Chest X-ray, AP view. Patient: 48 years old, sex F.
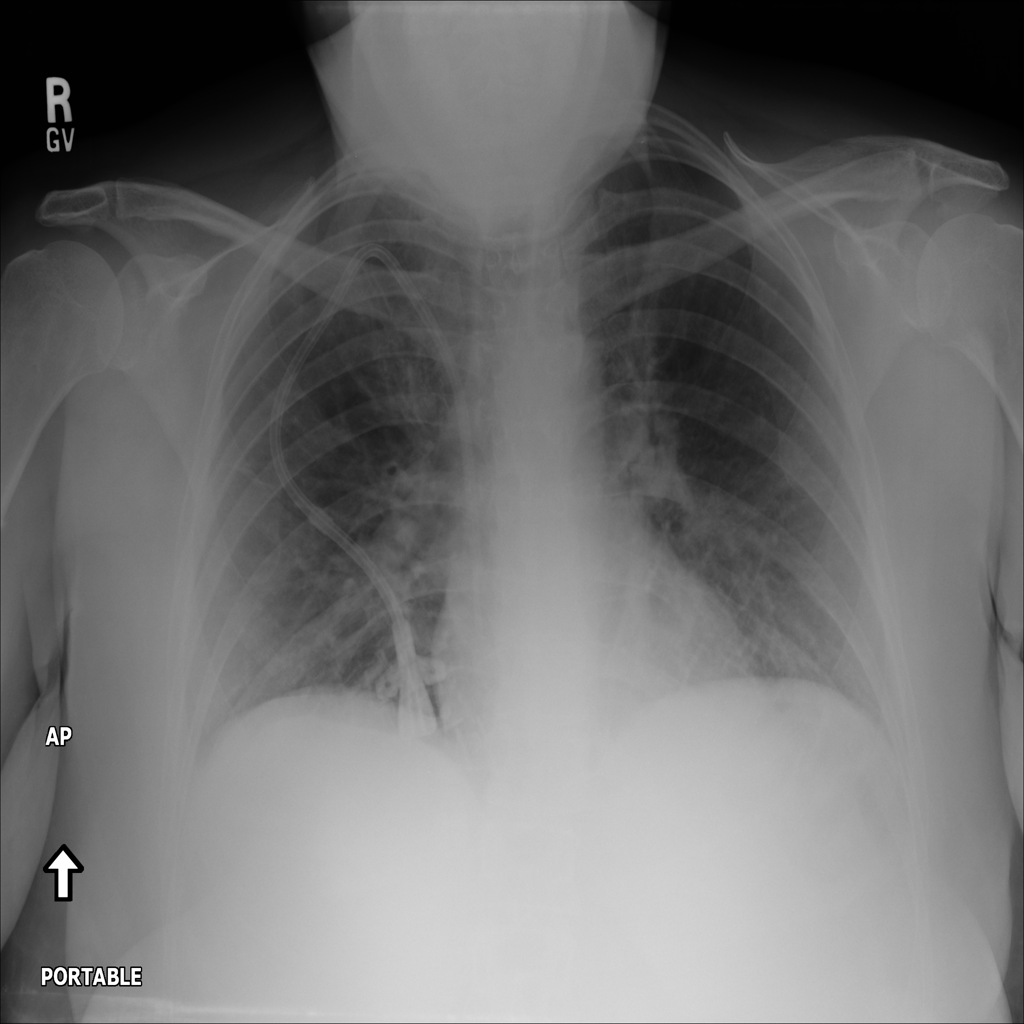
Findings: No Finding